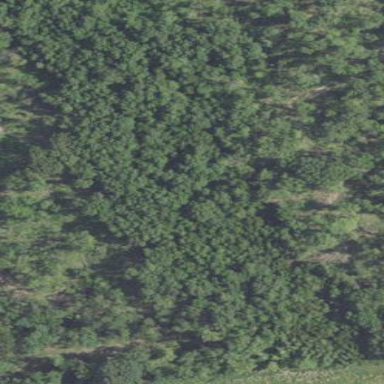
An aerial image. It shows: Woodland with broadleaved evergreen trees.